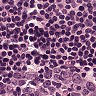
Metastatic tissue present: no